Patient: sex M, age 47
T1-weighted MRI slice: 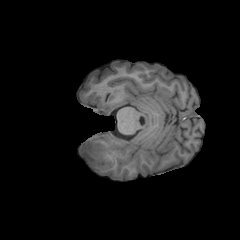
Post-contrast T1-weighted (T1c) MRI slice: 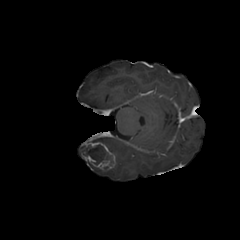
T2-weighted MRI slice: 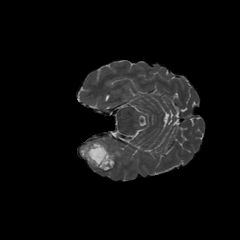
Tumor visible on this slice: yes
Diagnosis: Glioblastoma, IDH-wildtype
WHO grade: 4